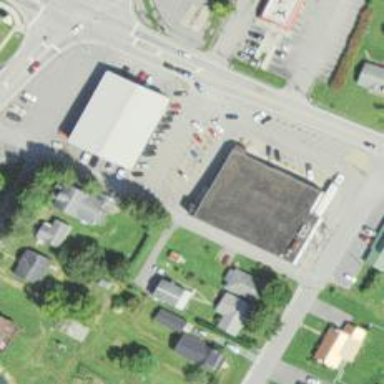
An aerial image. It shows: Commercial building.